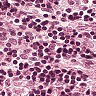
Metastatic tissue present: no